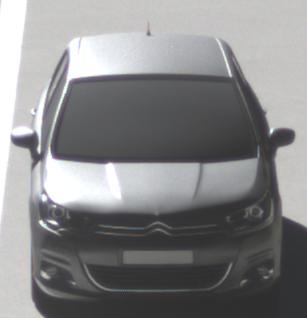
Make: Citroen
Model: C4 VTi 95
Detailed model: C4 (II)
Model produced from: 2012/08
Model produced until: 2013/06
Doors: 5
Color: gray
Road condition: wet road
Daytime: morning or afternoon
Contrast: high contrast